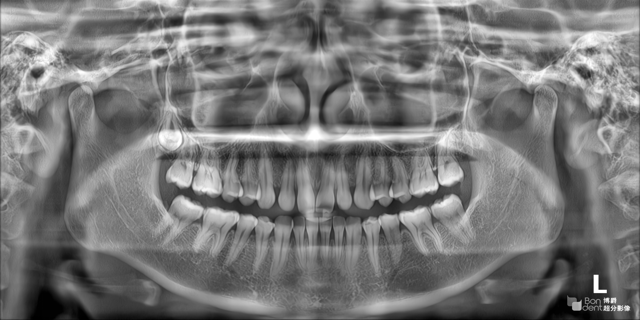
adult